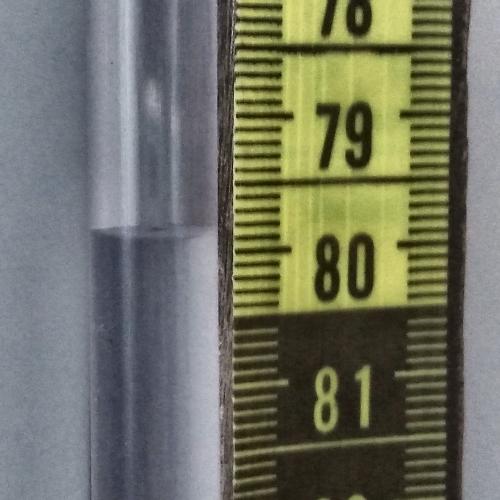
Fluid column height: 79.9 cm